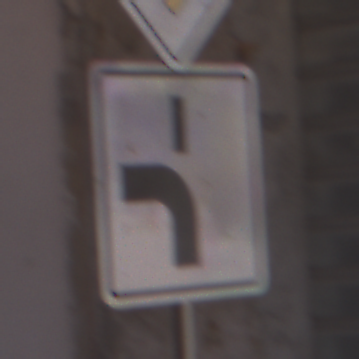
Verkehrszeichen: VerlaufVorfahrtsstrasse5
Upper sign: Vorfahrtsstrasse
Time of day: MorningAfternoon
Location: Outdoor (Urban)
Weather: Clear
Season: NotSpecified
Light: Natural